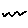
Label: zigzag